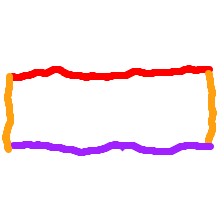
Shape: rectangle